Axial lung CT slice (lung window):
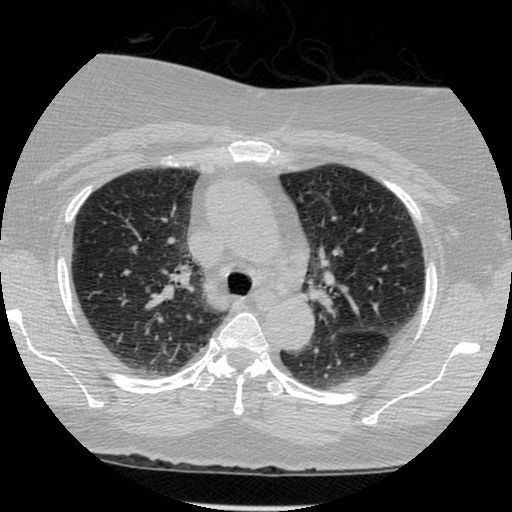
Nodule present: no